Aerial crown-view tile of a tropical tree (Barro Colorado Island, Panama), acquired 20250818:
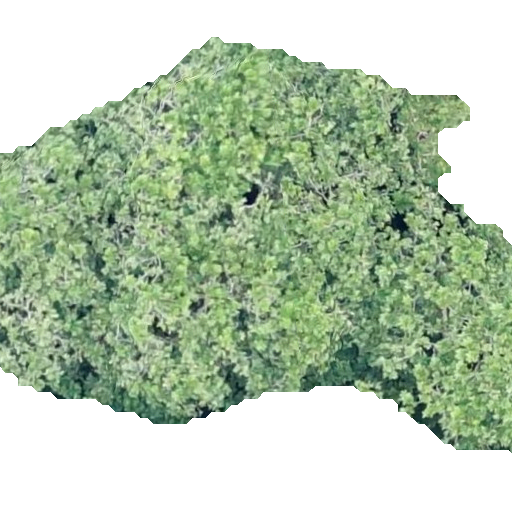
Species: Anacardium excelsum
GBIF accepted scientific name: Anacardium excelsum
Crown area: 246.604 m²